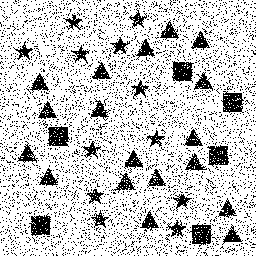
Squares: 6
Triangles: 18
Stars: 12
Total shapes: 36